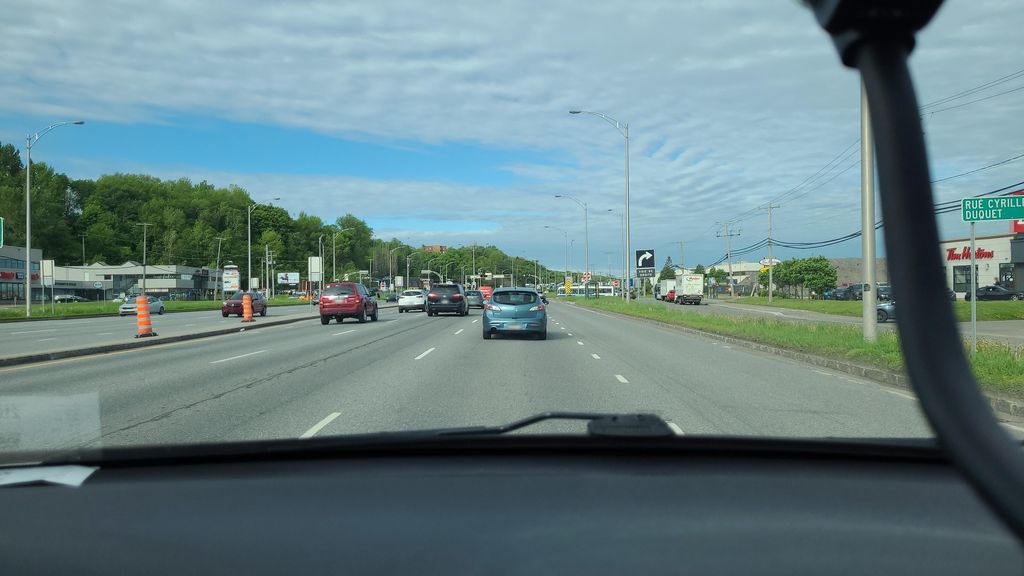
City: quebec_city